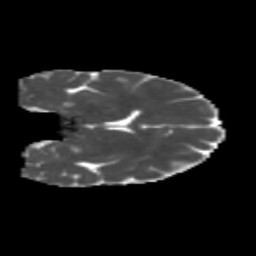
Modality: MD
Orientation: coronal
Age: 30
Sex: female
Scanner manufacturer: siemens
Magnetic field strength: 3 T
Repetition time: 1.8 s
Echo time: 0.07 s